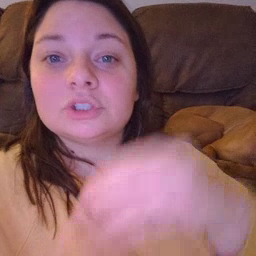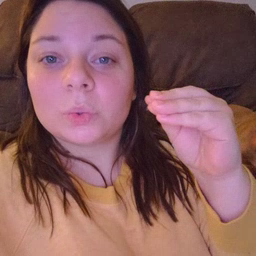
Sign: store